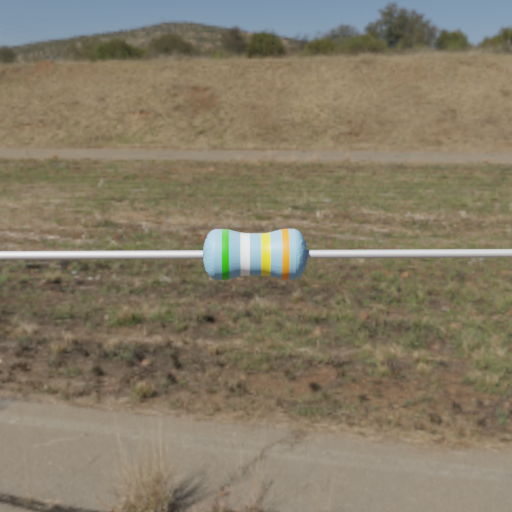
Resistor colour bands (in order): green, white, yellow, orange